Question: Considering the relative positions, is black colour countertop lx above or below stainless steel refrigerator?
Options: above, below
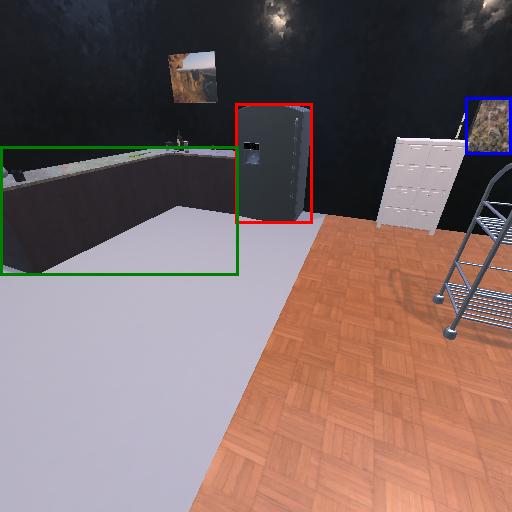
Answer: above